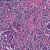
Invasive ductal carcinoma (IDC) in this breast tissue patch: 0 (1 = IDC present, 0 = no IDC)